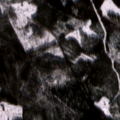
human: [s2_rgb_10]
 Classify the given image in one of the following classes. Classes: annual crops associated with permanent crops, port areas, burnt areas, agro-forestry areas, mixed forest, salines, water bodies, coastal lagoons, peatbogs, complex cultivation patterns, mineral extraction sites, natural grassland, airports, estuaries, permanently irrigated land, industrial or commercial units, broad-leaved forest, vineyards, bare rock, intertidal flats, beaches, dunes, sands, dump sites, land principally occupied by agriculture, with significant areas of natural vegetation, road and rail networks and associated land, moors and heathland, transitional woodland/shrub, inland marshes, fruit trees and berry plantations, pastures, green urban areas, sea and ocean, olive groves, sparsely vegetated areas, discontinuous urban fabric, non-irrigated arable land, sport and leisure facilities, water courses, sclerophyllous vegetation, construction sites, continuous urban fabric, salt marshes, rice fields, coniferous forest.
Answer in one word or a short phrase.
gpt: mixed forest, transitional woodland/shrub